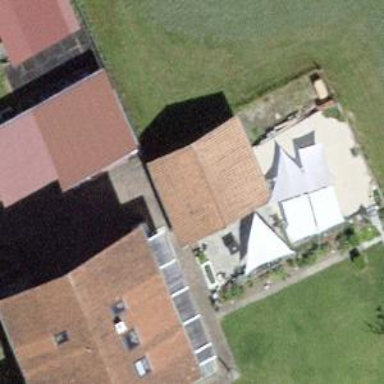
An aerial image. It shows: Shed.